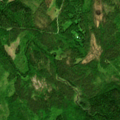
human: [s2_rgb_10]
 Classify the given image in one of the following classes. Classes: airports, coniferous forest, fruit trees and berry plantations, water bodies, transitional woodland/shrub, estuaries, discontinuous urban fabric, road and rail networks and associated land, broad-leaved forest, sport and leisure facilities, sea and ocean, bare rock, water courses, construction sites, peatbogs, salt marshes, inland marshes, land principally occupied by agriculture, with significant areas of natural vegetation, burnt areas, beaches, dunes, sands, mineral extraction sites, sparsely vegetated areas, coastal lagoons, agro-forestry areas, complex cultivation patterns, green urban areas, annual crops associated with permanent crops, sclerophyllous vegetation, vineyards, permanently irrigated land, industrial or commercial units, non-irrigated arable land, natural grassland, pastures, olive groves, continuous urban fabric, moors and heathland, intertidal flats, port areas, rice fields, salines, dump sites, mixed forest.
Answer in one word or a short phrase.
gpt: coniferous forest, mixed forest, transitional woodland/shrub